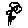
Label: flower